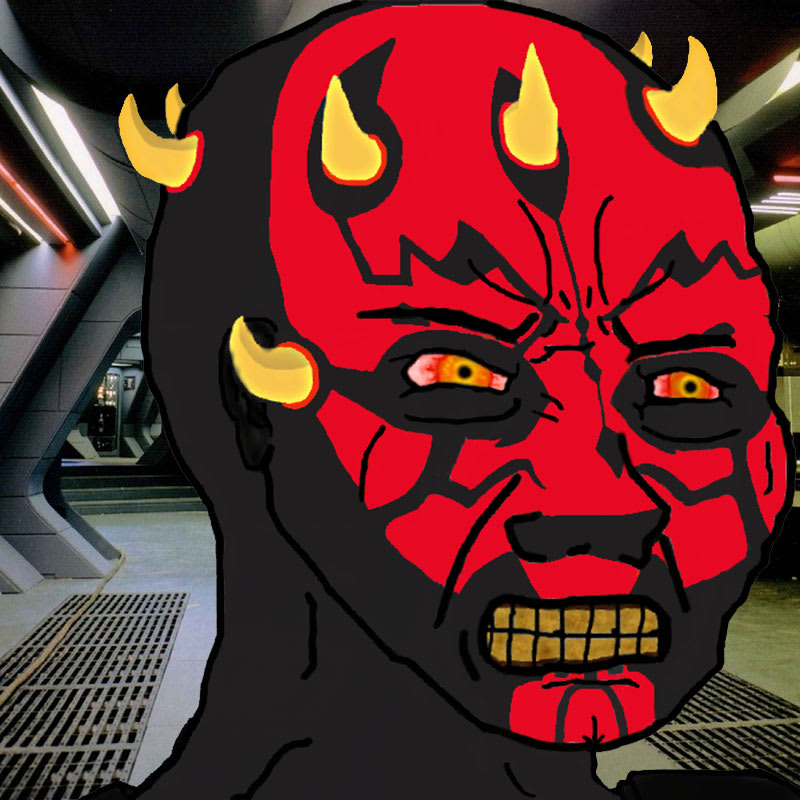
Label: 5_Wojak_with_Background